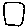
Label: square